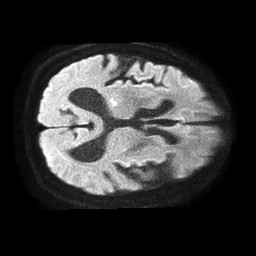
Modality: TRACE
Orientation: axial
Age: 69
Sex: male
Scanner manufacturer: philips
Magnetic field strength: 1.5 T
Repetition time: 4.6 s
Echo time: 0.08517 s